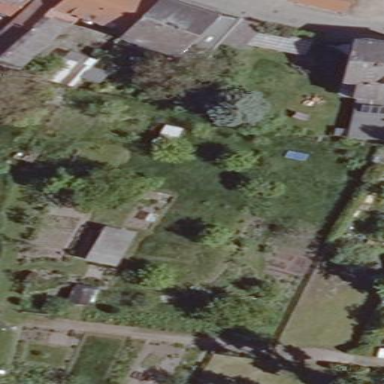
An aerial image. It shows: Allotments area.